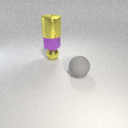
small purple rubber cube above small yellow metal sphere